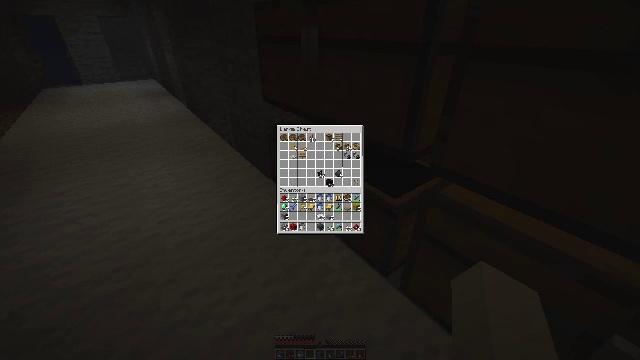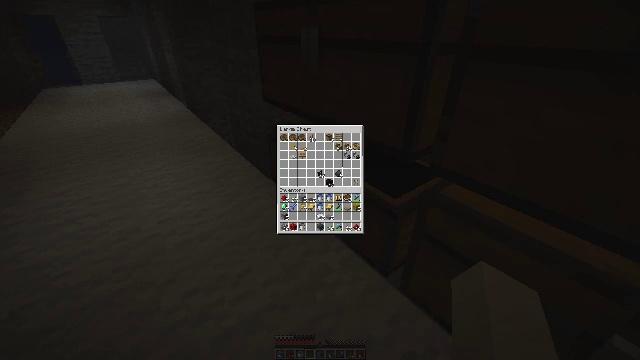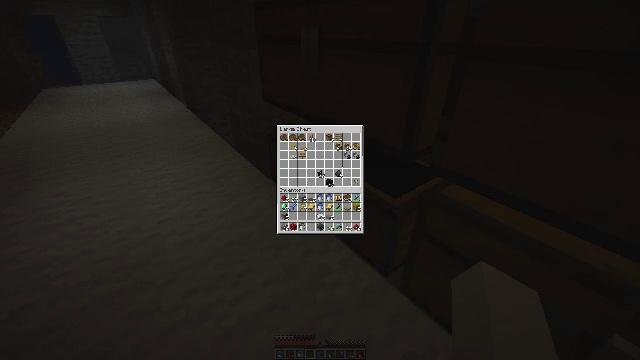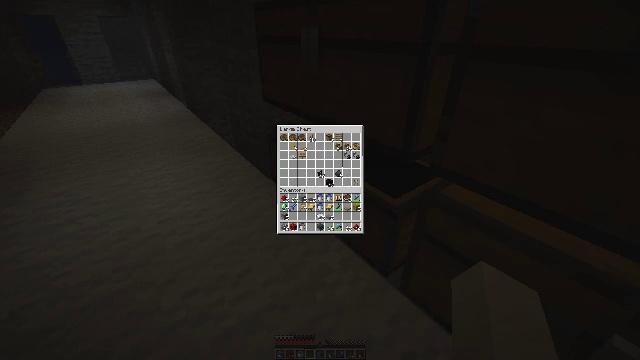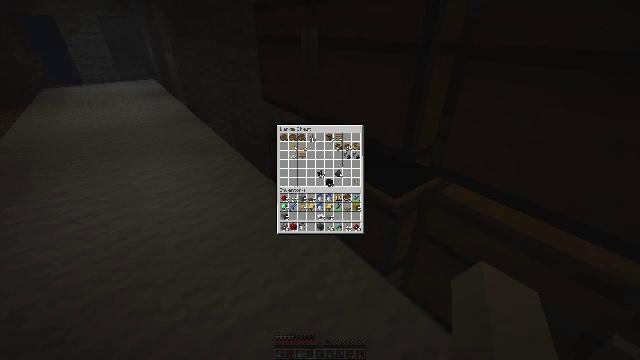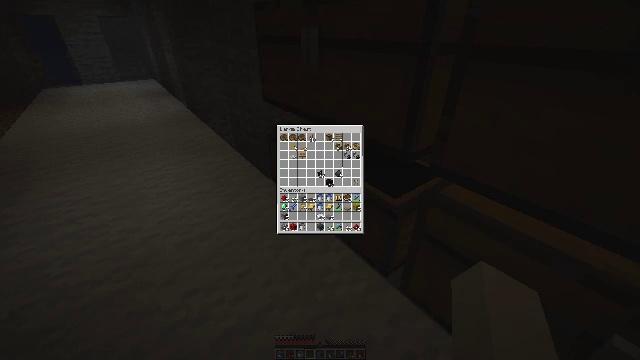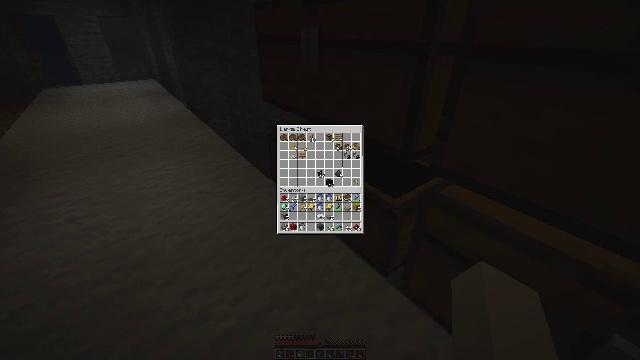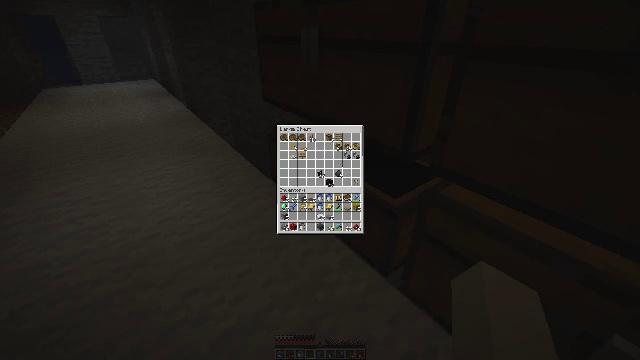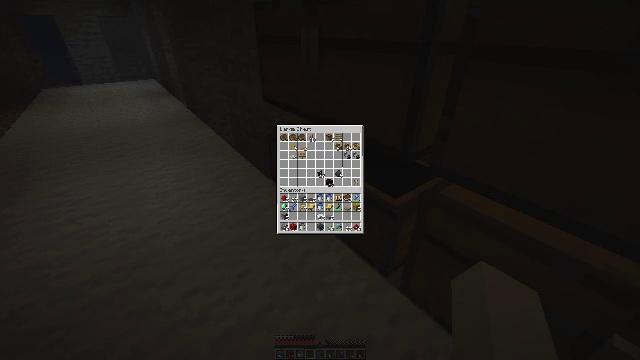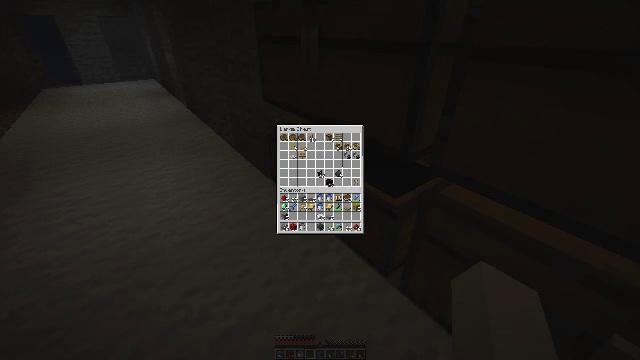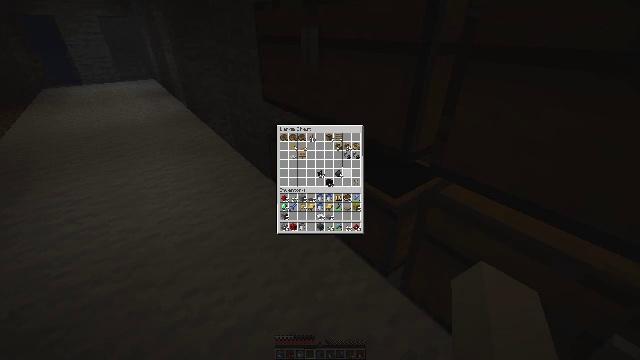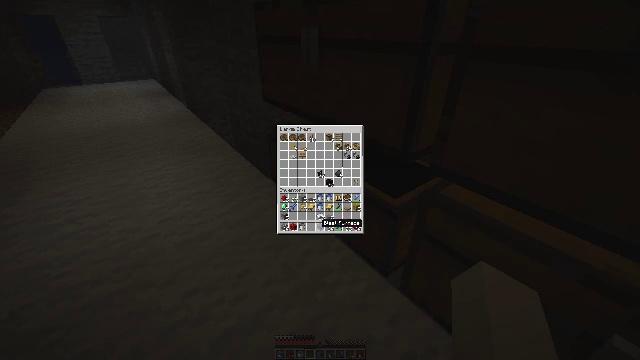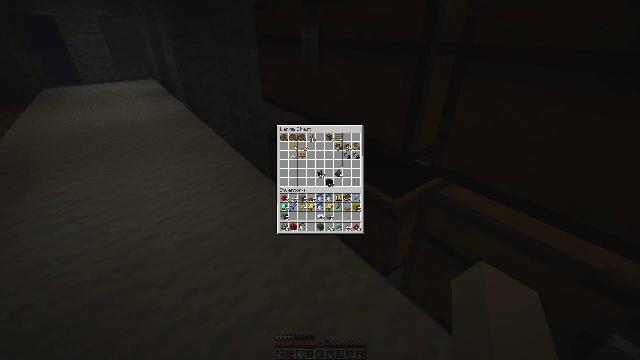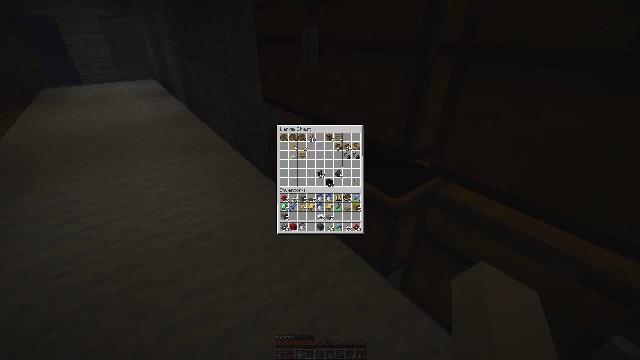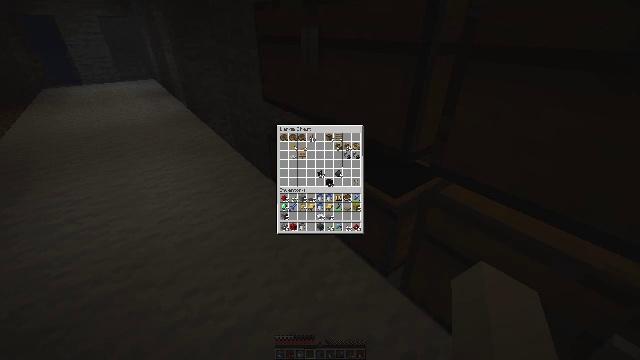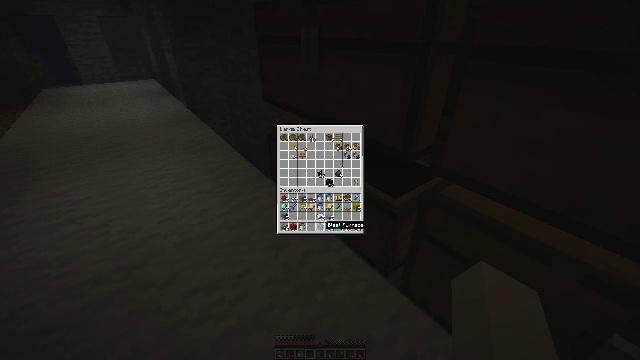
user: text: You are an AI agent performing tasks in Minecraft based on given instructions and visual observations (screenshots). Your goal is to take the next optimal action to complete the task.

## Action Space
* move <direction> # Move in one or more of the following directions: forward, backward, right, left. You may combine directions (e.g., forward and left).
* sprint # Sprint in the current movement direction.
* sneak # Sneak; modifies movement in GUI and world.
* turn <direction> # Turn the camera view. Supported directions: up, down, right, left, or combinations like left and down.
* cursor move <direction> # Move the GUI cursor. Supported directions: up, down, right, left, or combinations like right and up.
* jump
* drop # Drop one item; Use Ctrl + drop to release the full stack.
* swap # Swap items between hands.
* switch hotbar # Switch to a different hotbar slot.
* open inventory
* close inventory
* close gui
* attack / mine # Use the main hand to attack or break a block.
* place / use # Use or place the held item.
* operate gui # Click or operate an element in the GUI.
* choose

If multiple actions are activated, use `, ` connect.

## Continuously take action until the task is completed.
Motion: motion action
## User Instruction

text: Attack the grindstone to break it.
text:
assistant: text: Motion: no_op
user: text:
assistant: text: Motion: no_op
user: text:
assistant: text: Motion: no_op
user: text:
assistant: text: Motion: no_op
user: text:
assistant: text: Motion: no_op
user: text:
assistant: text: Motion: no_op
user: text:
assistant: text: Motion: no_op
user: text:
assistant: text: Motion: no_op
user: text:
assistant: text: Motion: no_op
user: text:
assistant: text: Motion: turn left and down
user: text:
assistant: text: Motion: turn left and down
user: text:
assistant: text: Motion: turn left and down
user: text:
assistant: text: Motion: no_op
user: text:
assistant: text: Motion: no_op
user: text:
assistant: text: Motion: turn right and up
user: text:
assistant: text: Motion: turn right and up
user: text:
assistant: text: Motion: no_op
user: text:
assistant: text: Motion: no_op
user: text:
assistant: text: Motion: no_op
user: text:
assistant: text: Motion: no_op
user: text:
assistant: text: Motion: attack / mine
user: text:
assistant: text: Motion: attack / mine
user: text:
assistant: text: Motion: attack / mine
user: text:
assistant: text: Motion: turn up
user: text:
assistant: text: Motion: turn up
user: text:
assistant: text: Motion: turn up
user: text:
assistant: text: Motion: turn up
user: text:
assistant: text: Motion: turn up
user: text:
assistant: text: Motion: no_op
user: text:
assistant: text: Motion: turn left and up